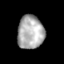
Tissue: skin
Cell type: Epithelial cells
Senescence score: 0.2326
Nuclear area (px): 862
Mean DAPI intensity: 172.218